A 2-D grayscale encoding of one vibration snapshot from a rotor kit is shown. Diagnose the rotating machine from this image, choosing from: normal, misalignment, unbalance, looseness.
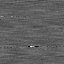
Answer: unbalance